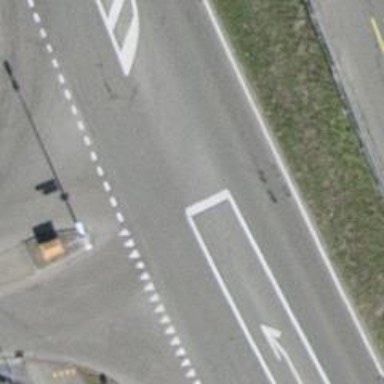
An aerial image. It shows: Road with traffic signals.